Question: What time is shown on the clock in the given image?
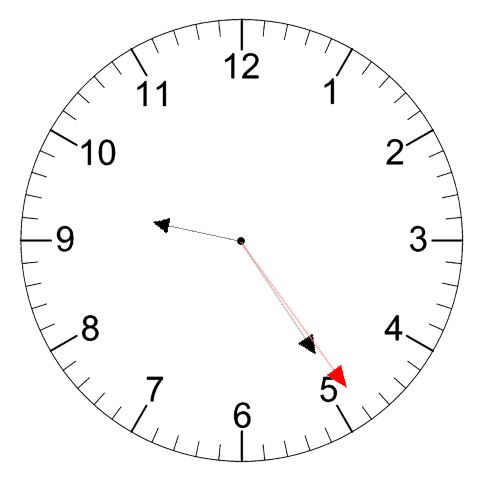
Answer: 09:24:24